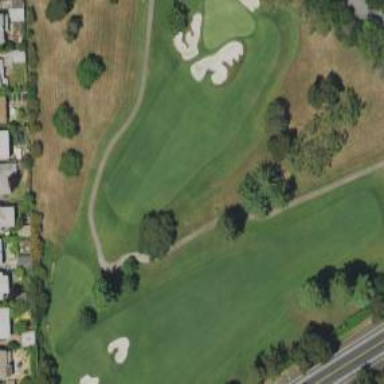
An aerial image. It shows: Path for golf carts.